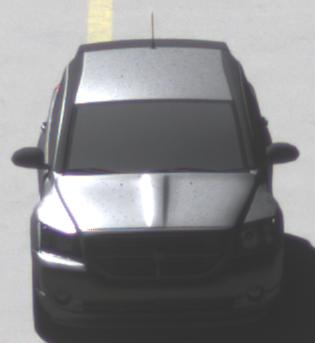
Make: Dodge
Model: Caliber 1.8
Detailed model: Caliber
Model produced from: 2006/06
Model produced until: 2009/03
Doors: 5
Color: gray
Road condition: dry road
Daytime: midday
Contrast: high contrast